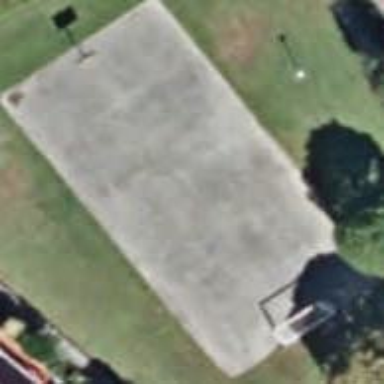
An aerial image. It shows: Soccer pitch for leisureland activities.